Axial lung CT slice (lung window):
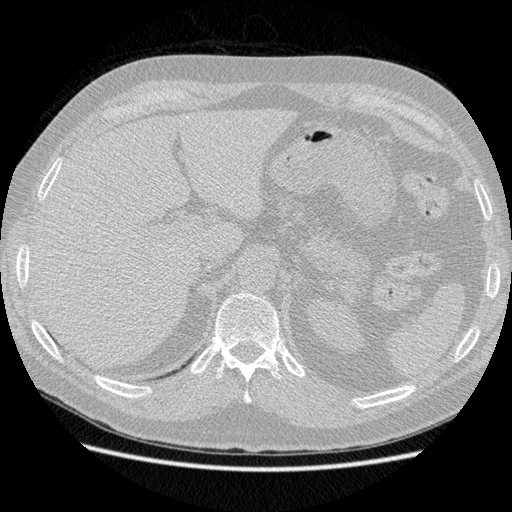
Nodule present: no